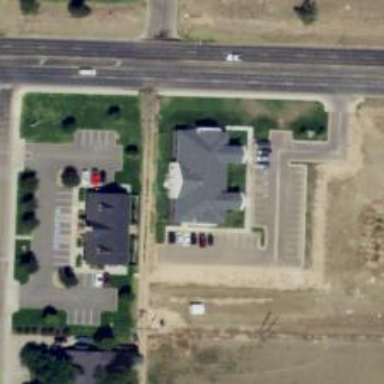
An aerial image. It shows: Healthcare clinic is depicted in the image.